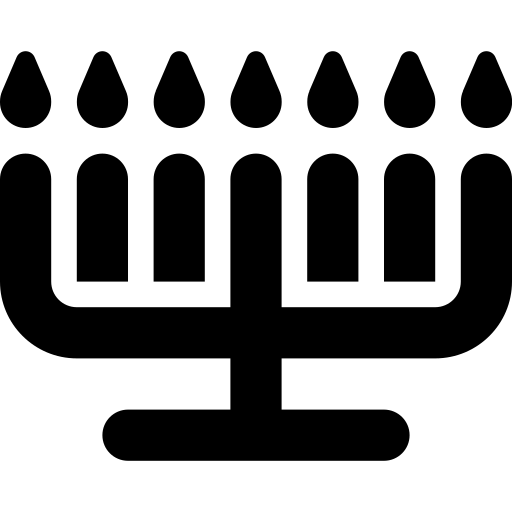
Tags: icon, FontAwesome, fa-icon, solid, menorah